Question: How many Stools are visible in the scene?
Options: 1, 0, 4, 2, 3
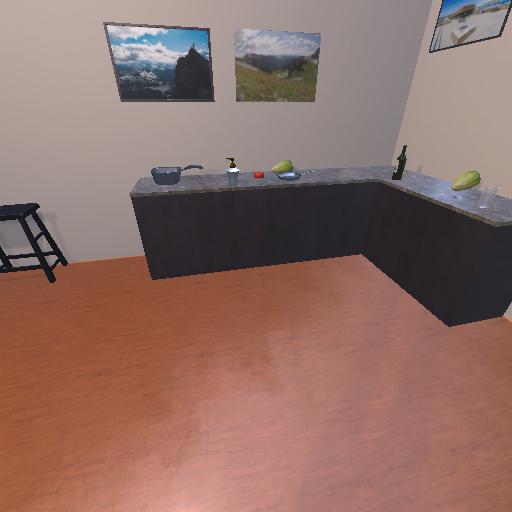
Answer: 1